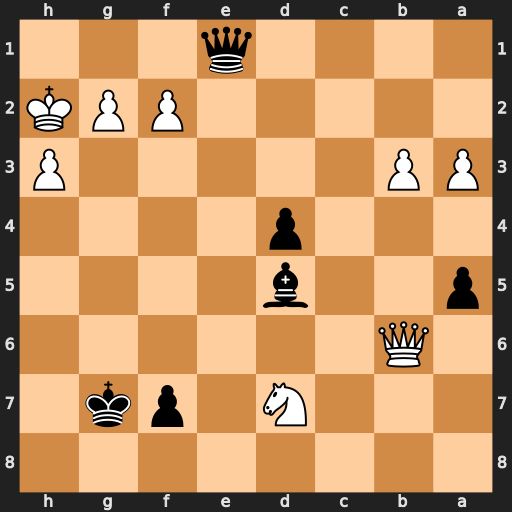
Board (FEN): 8/3N1pk1/1Q6/p2b4/3p4/PP5P/5PPK/4q3
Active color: b
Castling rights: -
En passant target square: -
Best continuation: Qxf2 Qf6+ Qxf6